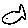
Label: fish